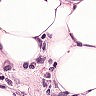
Metastatic tissue present: yes